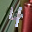
Label: 4